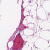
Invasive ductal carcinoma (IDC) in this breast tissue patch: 0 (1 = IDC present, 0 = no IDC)